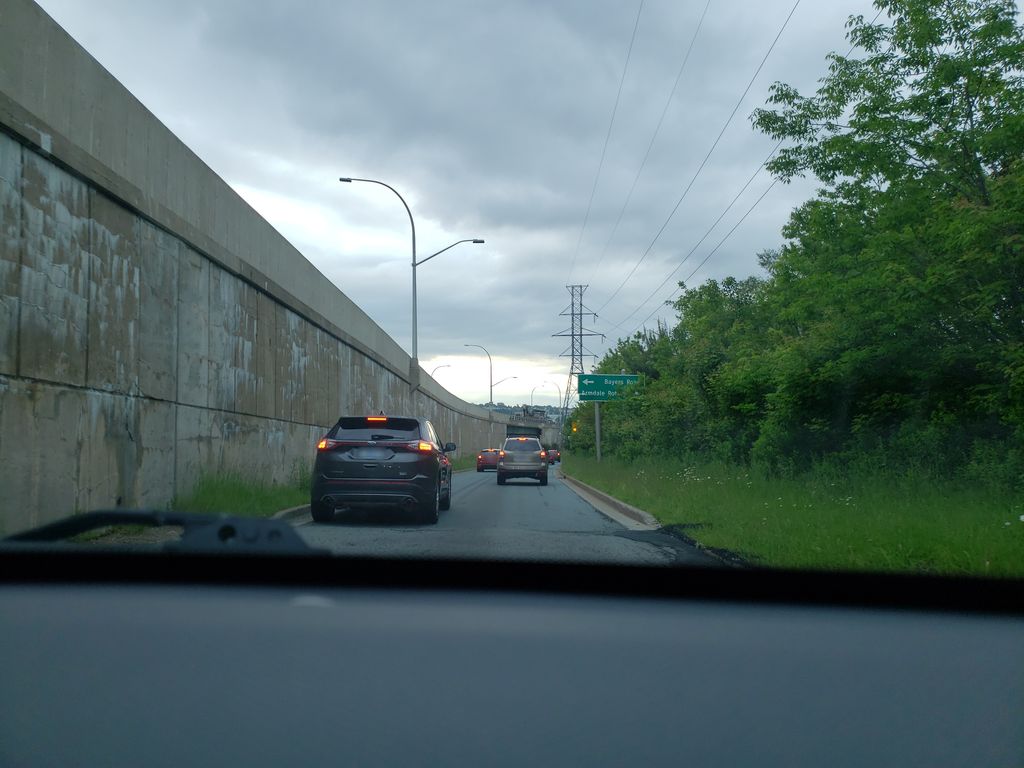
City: halifax